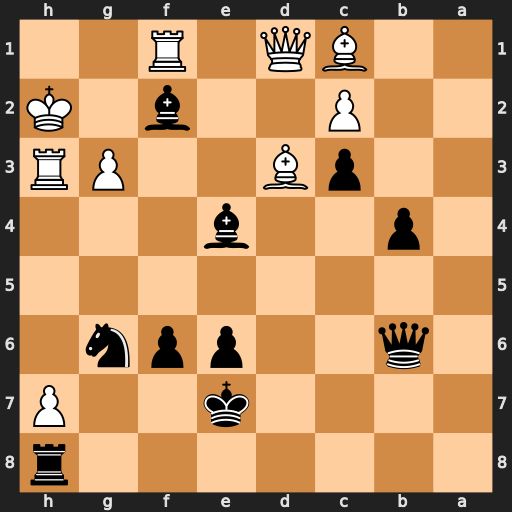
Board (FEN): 7r/4k2P/1q2ppn1/8/1p2b3/2pB2PR/2P2b1K/2BQ1R2
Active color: b
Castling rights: -
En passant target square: -
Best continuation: Bg1+ Rxg1 Qf2+ Rg2 Qxg2#